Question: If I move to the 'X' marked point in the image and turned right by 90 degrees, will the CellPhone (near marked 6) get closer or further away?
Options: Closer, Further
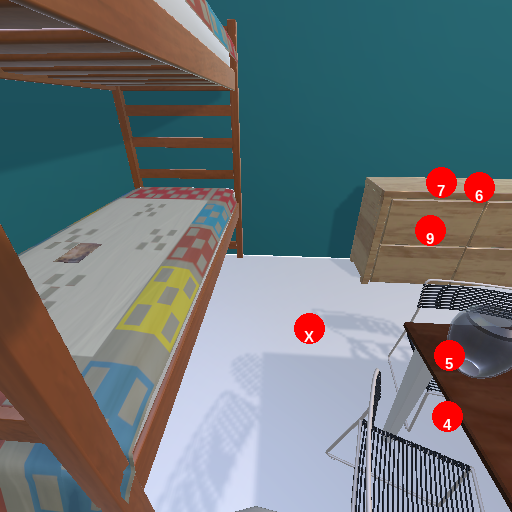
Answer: Closer